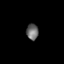
Tissue: prostate
Cell type: T cells
Senescence score: 0.687
Nuclear area (px): 187
Mean DAPI intensity: 106.722